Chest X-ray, AP view. Patient: 52 years old, sex M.
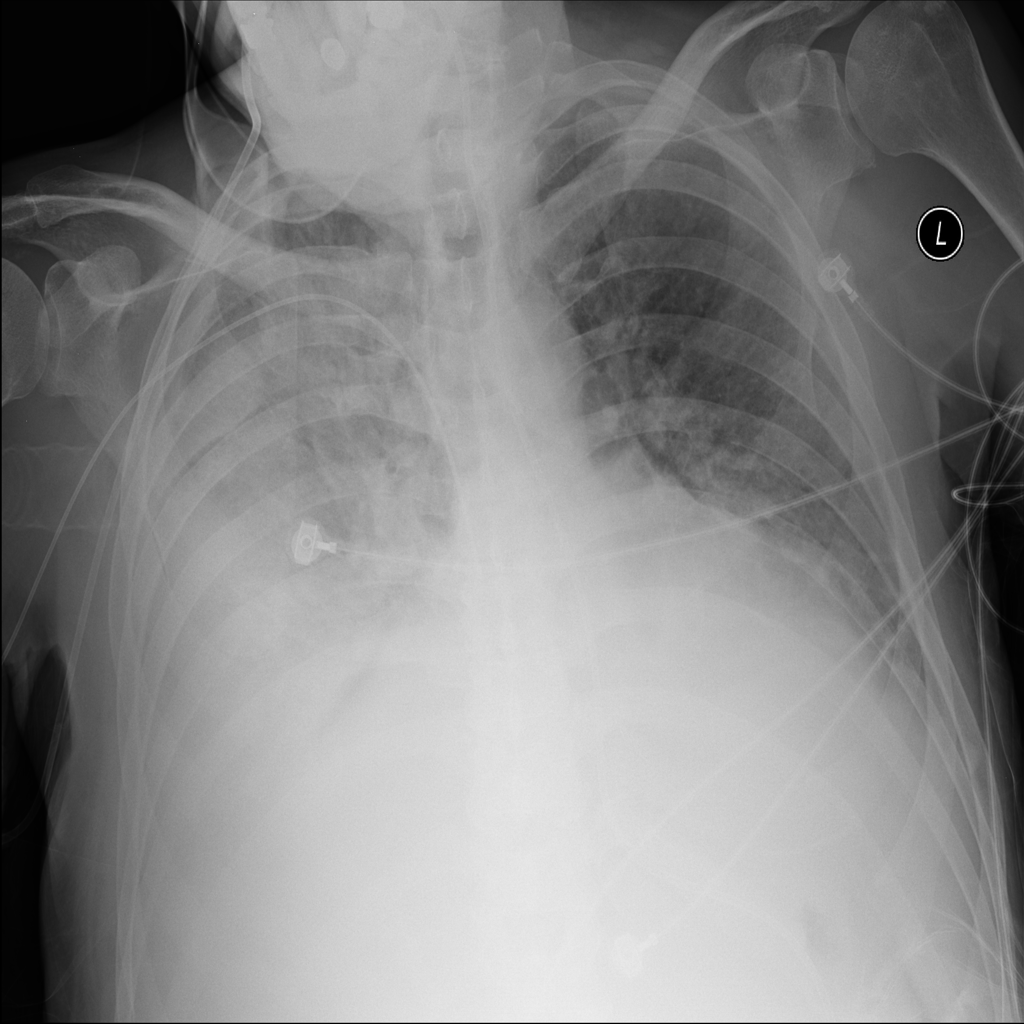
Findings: Atelectasis, Effusion